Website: macys
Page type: cart
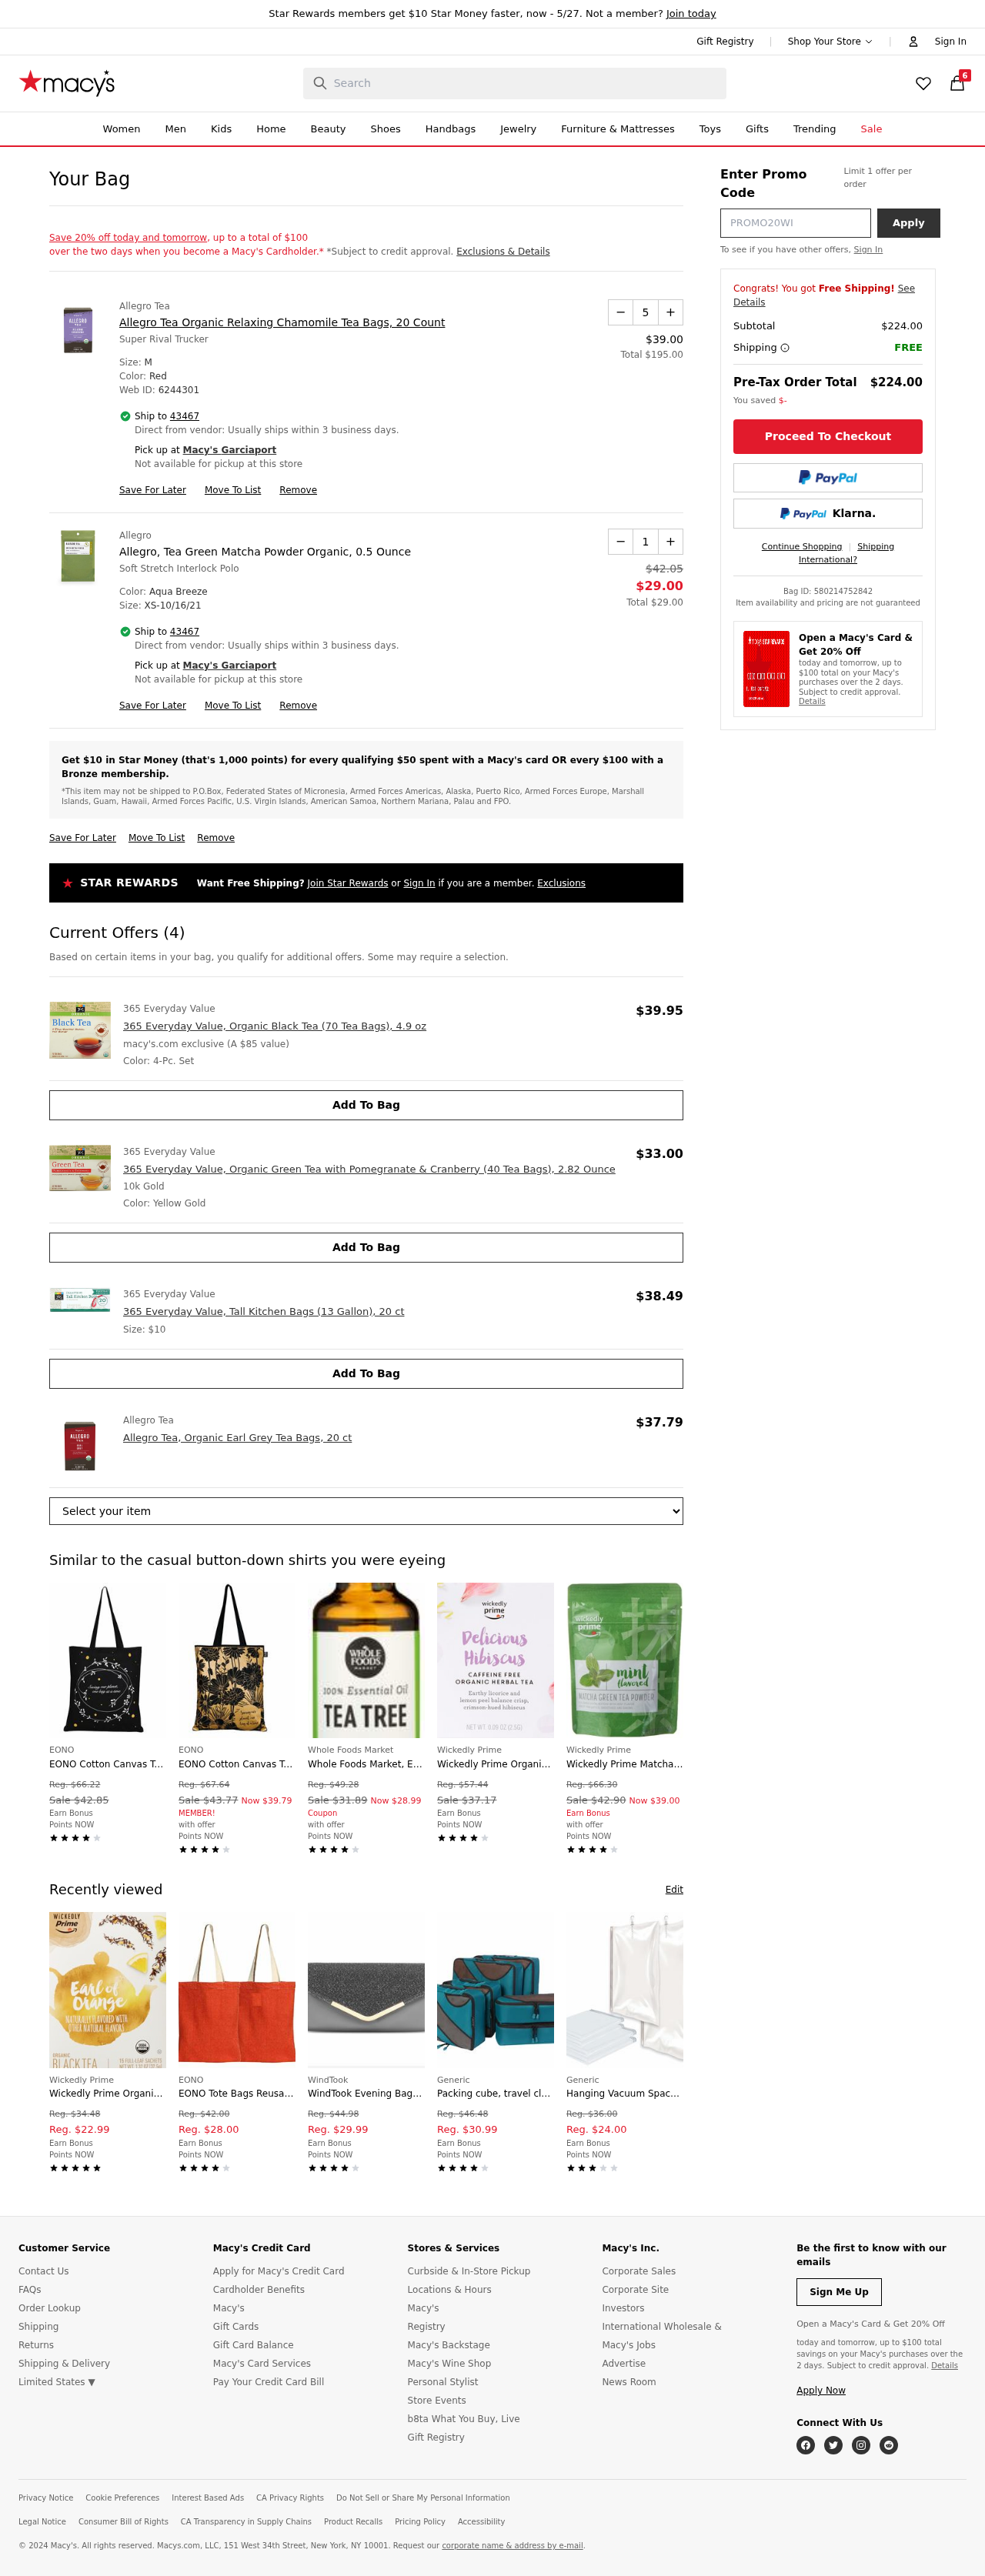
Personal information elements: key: PII_CITY
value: Garciaport
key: PII_POSTCODE
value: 43467
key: PII_PROMO_CODE
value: DEAL3872
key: PII_POSTCODE_FULL
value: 43467
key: PII_POSTCODE_NUMERIC
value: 43467
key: PII_CITY2
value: Garciaport
Product elements: key: PRODUCT1_BRAND
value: Allegro Tea
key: PRODUCT1_NAME
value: Allegro Tea Organic Relaxing Chamomile Tea Bags, 20 Count
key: PRODUCT1_PRICE
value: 39
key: PRODUCT1_QUANTITY
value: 5
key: PRODUCT2_BRAND
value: Allegro
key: PRODUCT2_NAME
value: Allegro, Tea Green Matcha Powder Organic, 0.5 Ounce
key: PRODUCT2_PRICE
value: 29
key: PRODUCT2_QUANTITY
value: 1
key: PRODUCT3_BRAND
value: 365 Everyday Value
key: PRODUCT3_NAME
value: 365 Everyday Value, Organic Black Tea (70 Tea Bags), 4.9 oz
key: PRODUCT3_PRICE
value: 39.95
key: PRODUCT4_BRAND
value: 365 Everyday Value
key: PRODUCT4_NAME
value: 365 Everyday Value, Organic Green Tea with Pomegranate & Cranberry (40 Tea Bags), 2.82 Ounce
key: PRODUCT4_PRICE
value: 33
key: PRODUCT5_BRAND
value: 365 Everyday Value
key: PRODUCT5_NAME
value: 365 Everyday Value, Tall Kitchen Bags (13 Gallon), 20 ct
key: PRODUCT5_PRICE
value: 38.49
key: PRODUCT6_BRAND
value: Allegro Tea
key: PRODUCT6_NAME
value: Allegro Tea, Organic Earl Grey Tea Bags, 20 ct
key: PRODUCT6_PRICE
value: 37.79
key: PRODUCT1_TOTAL
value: Total $195.00
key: PRODUCT2_ORIGINAL_PRICE
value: $42.05
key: PRODUCT2_TOTAL
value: Total $29.00
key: PRODUCT7_BRAND
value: EONO
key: PRODUCT7_NAME
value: EONO Cotton Canvas Tote Bag Reusable Shopping Bag | Grocery Shoulder Bags | Eco-Friendly Gifts for W
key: PRODUCT7_ORIGINAL_PRICE
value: Reg. $66.22
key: PRODUCT7_SALE_PRICE
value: Sale $42.85
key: PRODUCT8_BRAND
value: EONO
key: PRODUCT8_NAME
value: EONO Cotton Canvas Tote Bag Reusable Shopping Bag Grocery Shoulder Bags Eco-friendly Gifts for Women
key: PRODUCT8_ORIGINAL_PRICE
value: Reg. $67.64
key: PRODUCT8_SALE_PRICE
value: Sale $43.77
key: PRODUCT8_PRICE
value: Now $39.79
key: PRODUCT9_BRAND
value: Whole Foods Market
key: PRODUCT9_NAME
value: Whole Foods Market, Essential Oil, Tea Tree, 1 fl oz
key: PRODUCT9_ORIGINAL_PRICE
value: Reg. $49.28
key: PRODUCT9_SALE_PRICE
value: Sale $31.89
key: PRODUCT9_PRICE
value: Now $28.99
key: PRODUCT10_BRAND
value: Wickedly Prime
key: PRODUCT10_NAME
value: Wickedly Prime Organic Herbal Tea, Delicious Hibiscus, Single Serving Sample
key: PRODUCT10_ORIGINAL_PRICE
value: Reg. $57.44
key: PRODUCT10_SALE_PRICE
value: Sale $37.17
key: PRODUCT11_BRAND
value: Wickedly Prime
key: PRODUCT11_NAME
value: Wickedly Prime Matcha Green Tea Powder, Mint Flavored, Culinary Grade, 2 Ounce
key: PRODUCT11_ORIGINAL_PRICE
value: Reg. $66.30
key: PRODUCT11_SALE_PRICE
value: Sale $42.90
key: PRODUCT11_PRICE
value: Now $39.00
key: PRODUCT12_BRAND
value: Wickedly Prime
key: PRODUCT12_NAME
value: Wickedly Prime Organic Black Full-Leaf Tea, Earl Of Orange Premium Tea Sachets, 15 Count
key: PRODUCT12_ORIGINAL_PRICE
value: Reg. $34.48
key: PRODUCT12_PRICE
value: Reg. $22.99
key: PRODUCT13_BRAND
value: EONO
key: PRODUCT13_NAME
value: EONO Tote Bags Reusable Shopping Bag Eco-Friendly Recycled Cotton Fabric Handbag Grocery Shoulder Pl
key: PRODUCT13_ORIGINAL_PRICE
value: Reg. $42.00
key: PRODUCT13_PRICE
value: Reg. $28.00
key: PRODUCT14_BRAND
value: WindTook
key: PRODUCT14_NAME
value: WindTook Evening Bags for Women,Envolope Evening Purses and Handbags,Clutch Crossbody bags,Classic W
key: PRODUCT14_ORIGINAL_PRICE
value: Reg. $44.98
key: PRODUCT14_PRICE
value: Reg. $29.99
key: PRODUCT15_BRAND
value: Generic
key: PRODUCT15_NAME
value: Packing cube, travel clothes bag set, suitcase organiser travel cube, luggage organiser, packing bag
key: PRODUCT15_ORIGINAL_PRICE
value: Reg. $46.48
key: PRODUCT15_PRICE
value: Reg. $30.99
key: PRODUCT16_BRAND
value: Generic
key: PRODUCT16_NAME
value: Hanging Vacuum Space Saver Bags for Clothes, 2 Pack (135x70) +2pack(105x70) cm Vacuum Seal Storage B
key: PRODUCT16_ORIGINAL_PRICE
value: Reg. $36.00
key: PRODUCT16_PRICE
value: Reg. $24.00
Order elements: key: ORDER_NUM_ITEMS
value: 6
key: ORDER_SUBTOTAL
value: $224.00
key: ORDER_SUBTOTAL2
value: $224.00
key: ORDER_ID
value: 580214752842
Search elements: key: HEADER_SEARCH
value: Search